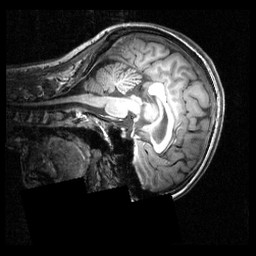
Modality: T1w
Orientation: sagittal
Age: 22
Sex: female
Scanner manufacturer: siemens
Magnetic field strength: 3.951 T
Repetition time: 1.5 s
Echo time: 0.00335 s